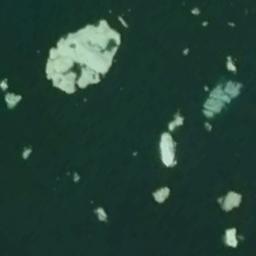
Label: sea_ice